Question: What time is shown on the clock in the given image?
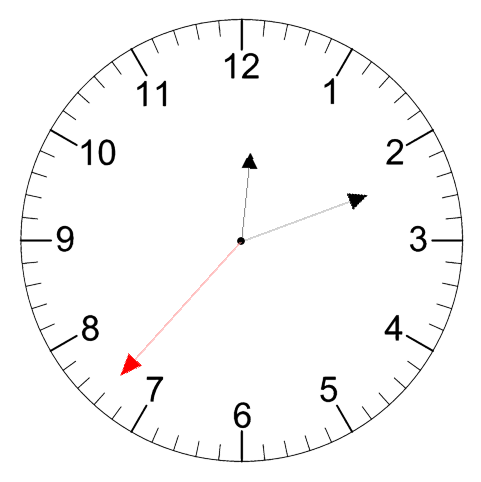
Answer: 12:11:37